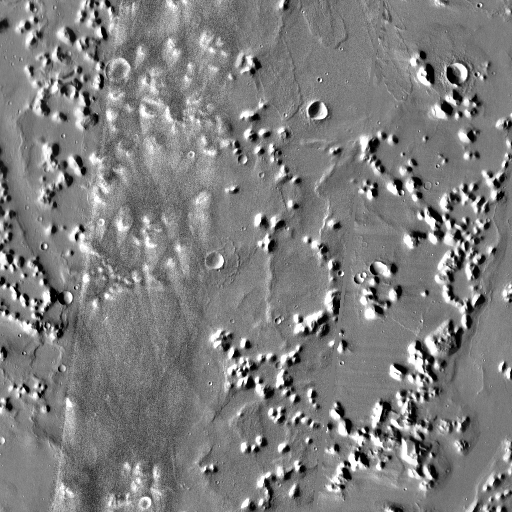
Crater classes present: Background, Other, Buried